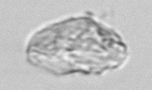
Label: detritus_transparent